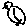
Label: bird